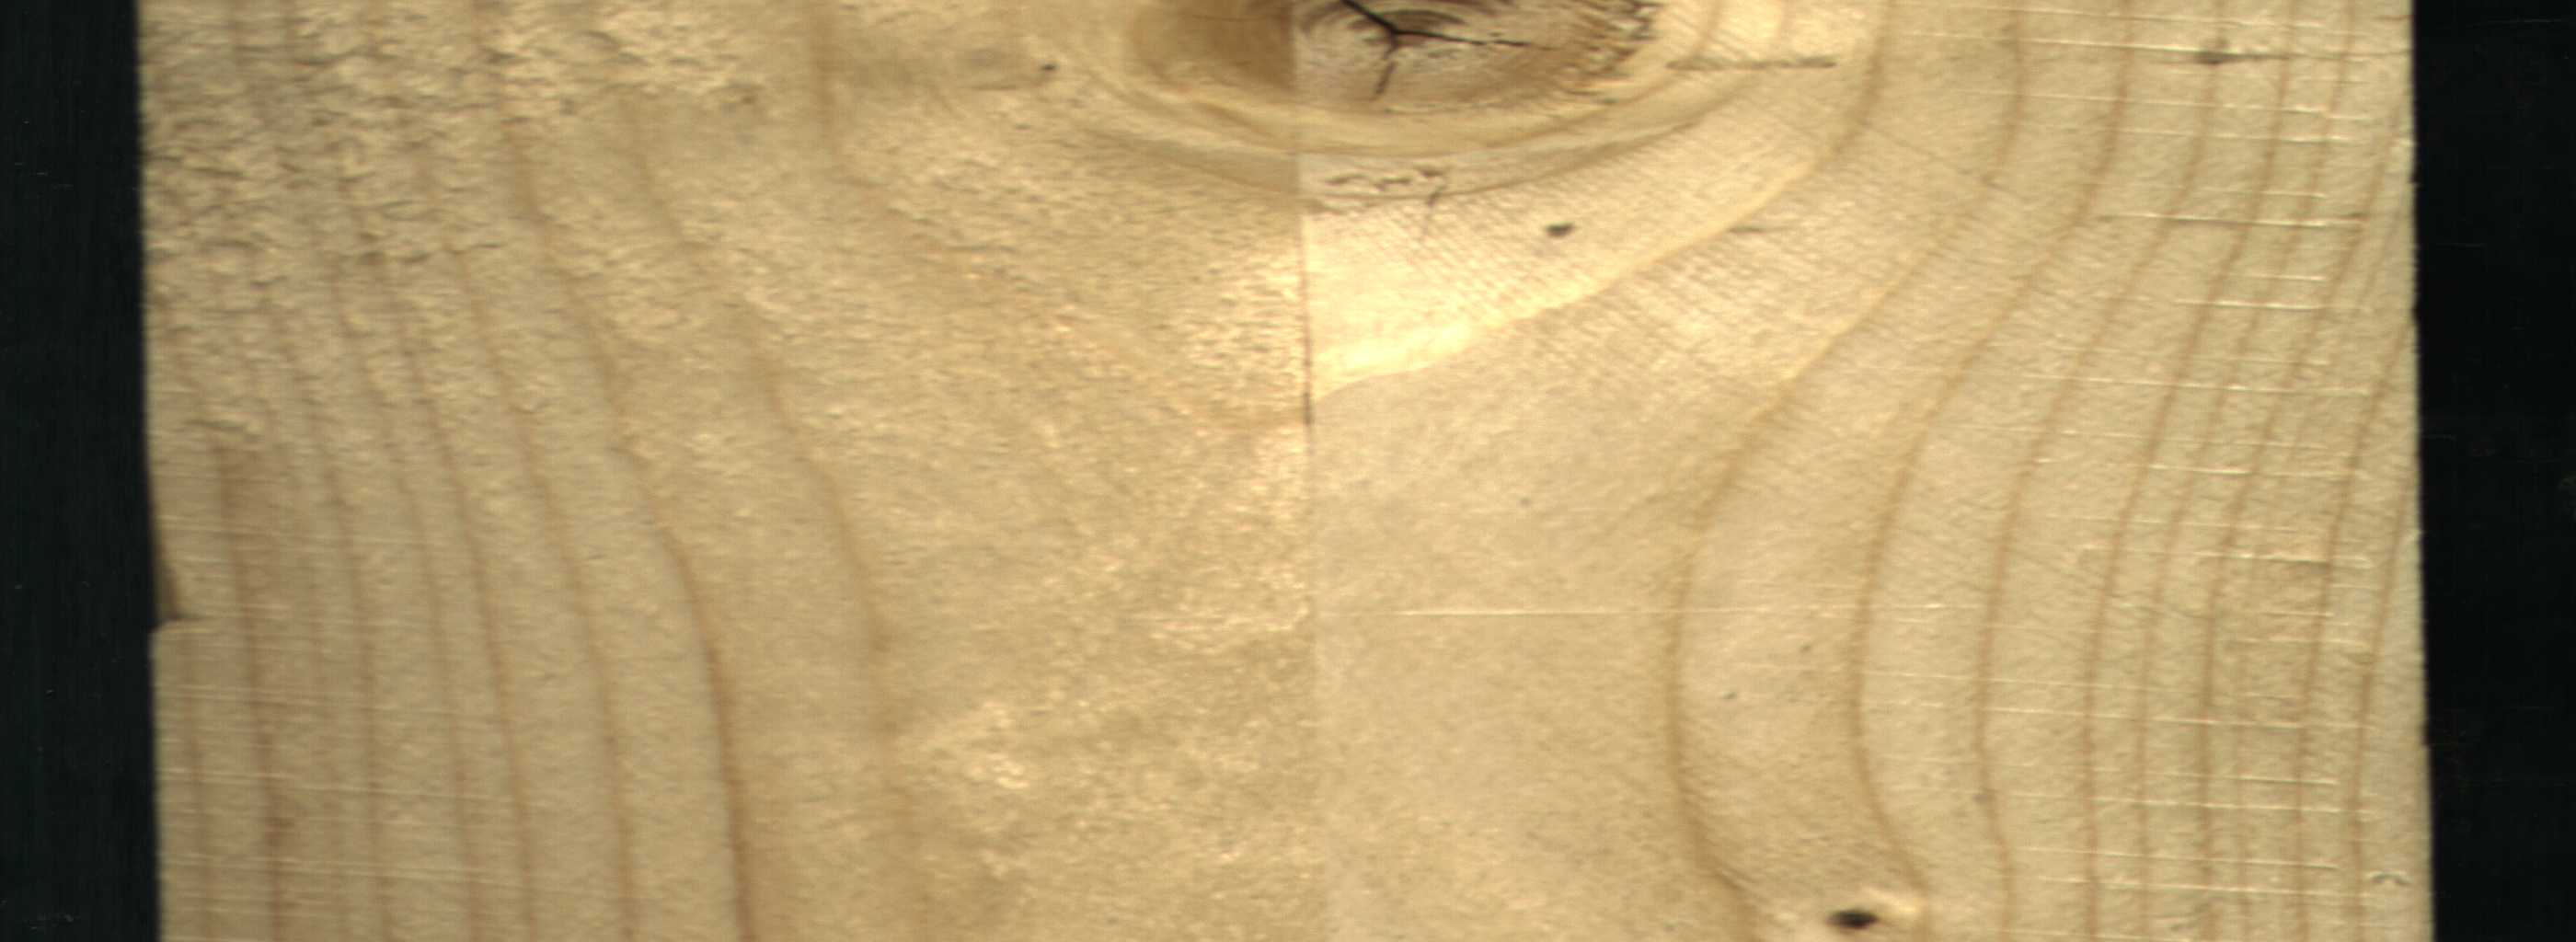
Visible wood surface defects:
knot_with_crack
Dead_Knot
Live_Knot